Field crop: maize
Growth stage: 2
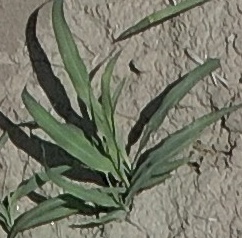
Species: sorghum